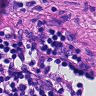
Metastatic tissue present: yes